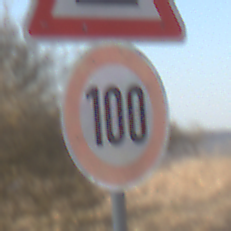
Verkehrszeichen: Geschwindigkeit100
Zusatzzeichen oben: UnebeneFahrbahn
Umgebung: Outdoor, Nature
Tageszeit: MorningAfternoon
Wetter: PartlyCloudy
Licht: Natural
Jahreszeit: NotSpecified
Kontrast: HighContrast